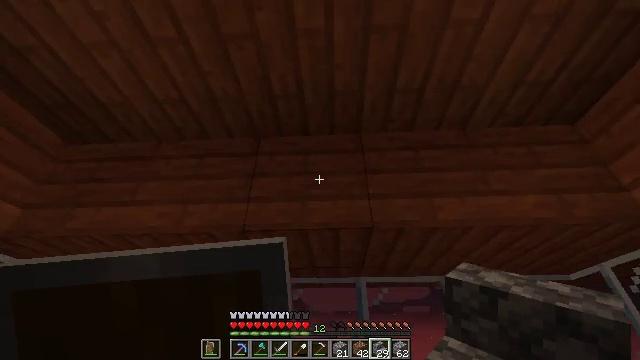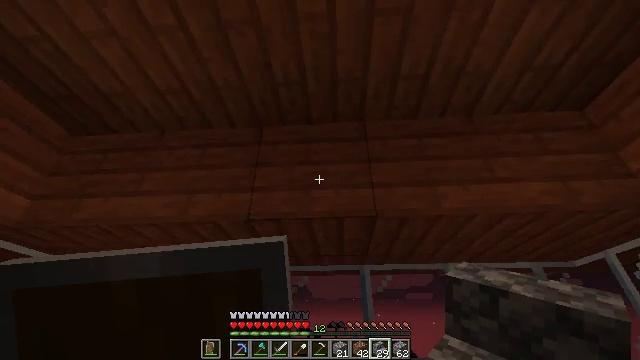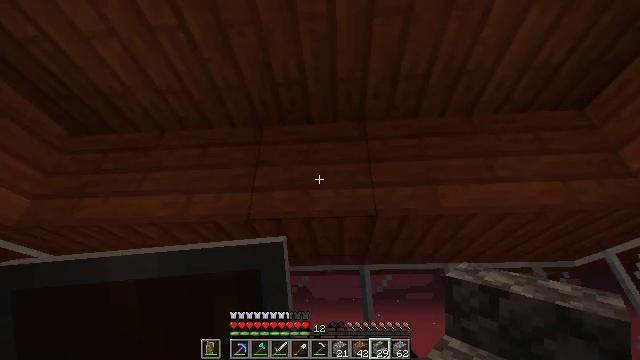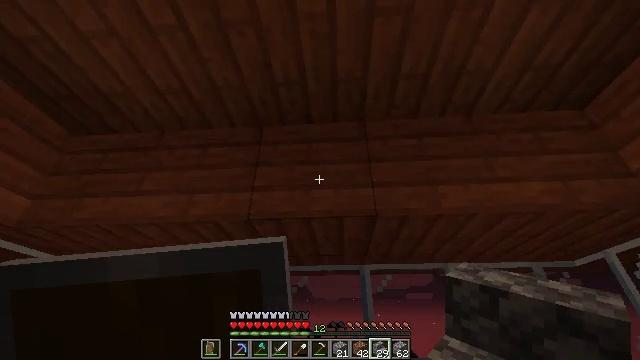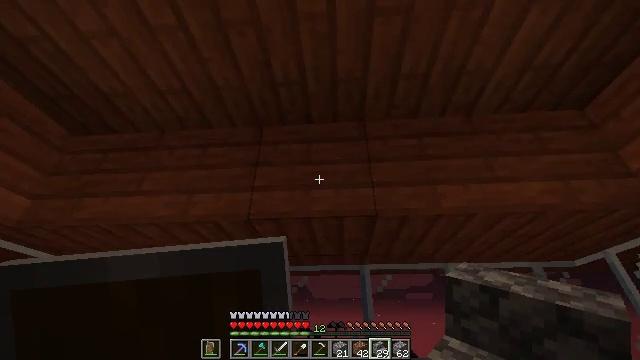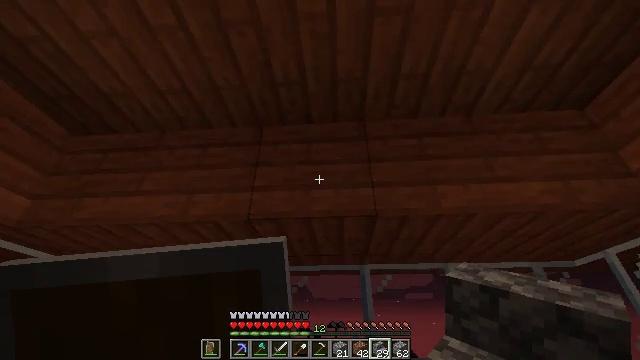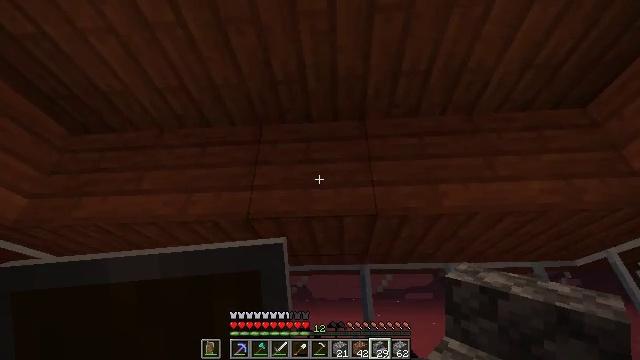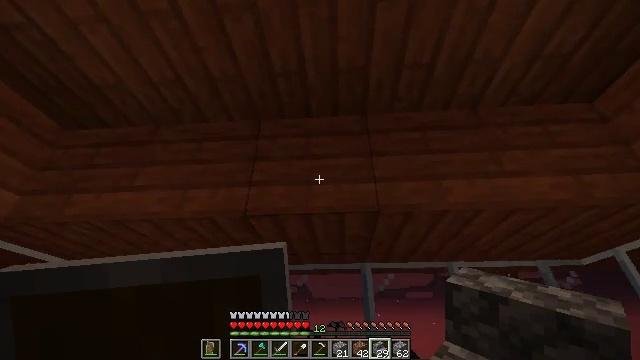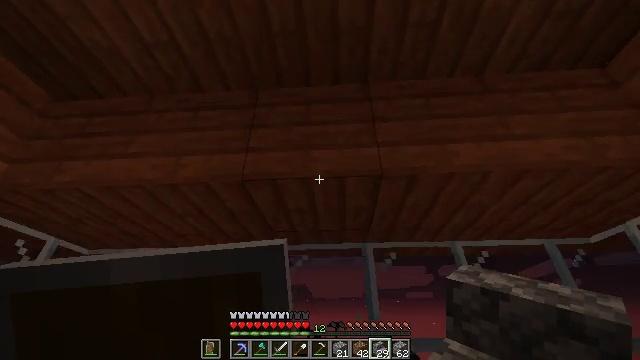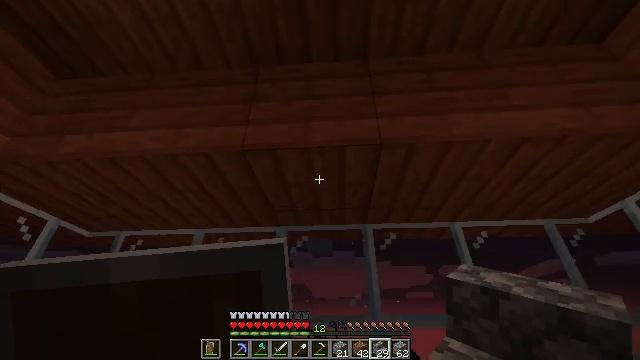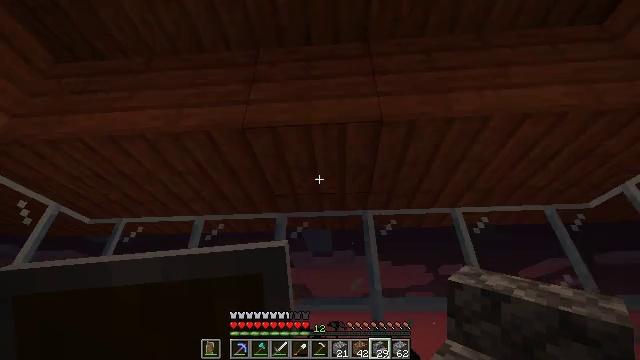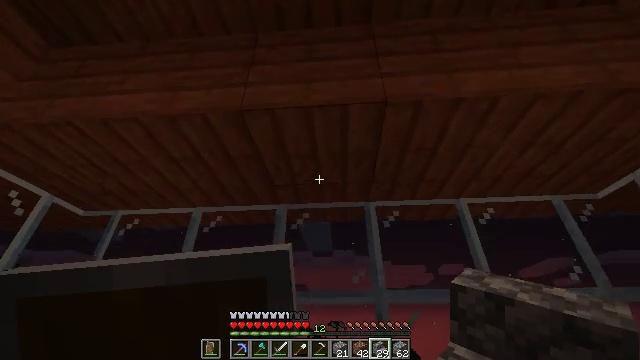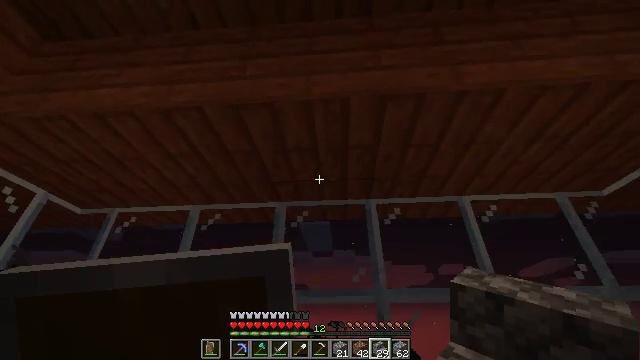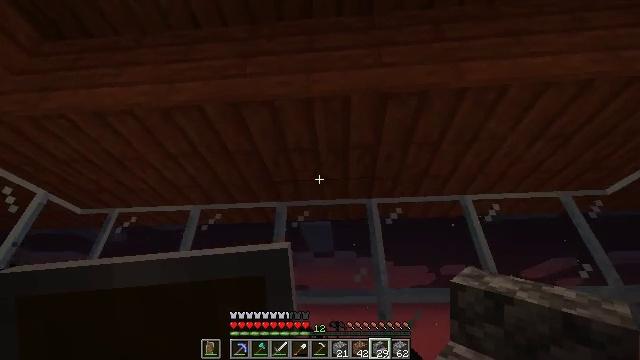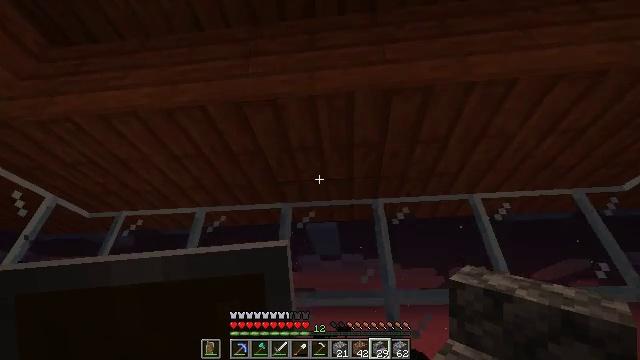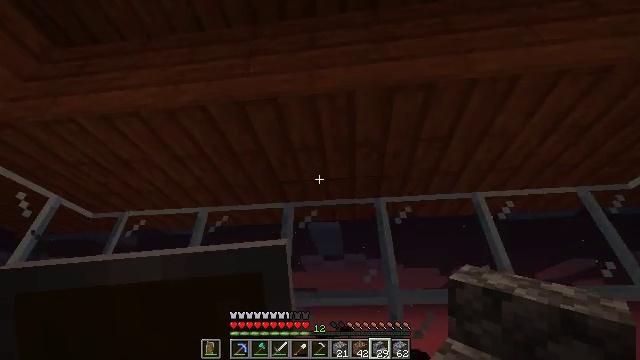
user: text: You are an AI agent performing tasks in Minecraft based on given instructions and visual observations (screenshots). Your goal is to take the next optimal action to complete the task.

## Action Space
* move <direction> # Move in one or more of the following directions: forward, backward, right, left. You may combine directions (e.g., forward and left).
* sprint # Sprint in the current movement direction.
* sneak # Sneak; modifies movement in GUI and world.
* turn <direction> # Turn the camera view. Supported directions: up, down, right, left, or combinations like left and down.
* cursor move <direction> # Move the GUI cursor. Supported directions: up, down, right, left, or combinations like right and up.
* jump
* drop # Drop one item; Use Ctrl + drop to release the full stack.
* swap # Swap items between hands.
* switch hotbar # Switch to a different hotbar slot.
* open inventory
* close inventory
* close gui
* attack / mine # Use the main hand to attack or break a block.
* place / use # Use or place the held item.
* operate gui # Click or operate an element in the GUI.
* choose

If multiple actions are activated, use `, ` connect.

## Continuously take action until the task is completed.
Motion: motion action
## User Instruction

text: Remove acacia planks from a building.
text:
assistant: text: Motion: turn down
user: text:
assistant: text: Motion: no_op
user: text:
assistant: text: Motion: no_op
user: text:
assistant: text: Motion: no_op
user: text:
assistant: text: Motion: no_op
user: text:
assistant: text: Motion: move forward
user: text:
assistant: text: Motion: move forward
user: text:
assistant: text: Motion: move forward
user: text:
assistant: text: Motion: move forward
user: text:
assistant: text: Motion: no_op
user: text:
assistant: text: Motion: no_op
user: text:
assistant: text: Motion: no_op
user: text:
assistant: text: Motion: no_op
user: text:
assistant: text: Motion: turn left
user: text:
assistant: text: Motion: no_op
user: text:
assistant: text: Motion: turn left
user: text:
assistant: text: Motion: turn left
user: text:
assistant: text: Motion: turn left
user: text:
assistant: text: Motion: turn left
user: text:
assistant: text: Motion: no_op
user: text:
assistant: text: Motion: no_op
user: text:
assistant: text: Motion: no_op
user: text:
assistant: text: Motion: no_op
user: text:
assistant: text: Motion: no_op
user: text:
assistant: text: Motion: no_op
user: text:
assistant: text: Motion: no_op
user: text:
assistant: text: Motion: turn left
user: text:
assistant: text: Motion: turn left
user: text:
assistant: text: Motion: no_op
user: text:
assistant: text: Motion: no_op